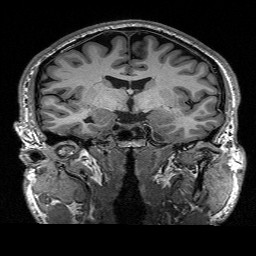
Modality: T1w
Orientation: sagittal
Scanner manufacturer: siemens
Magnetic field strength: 3 T